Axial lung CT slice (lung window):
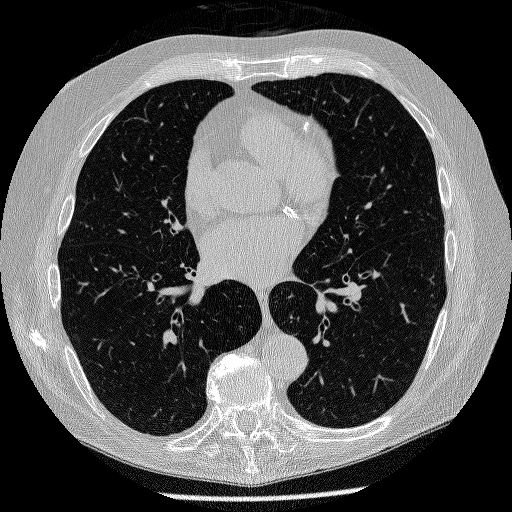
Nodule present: no